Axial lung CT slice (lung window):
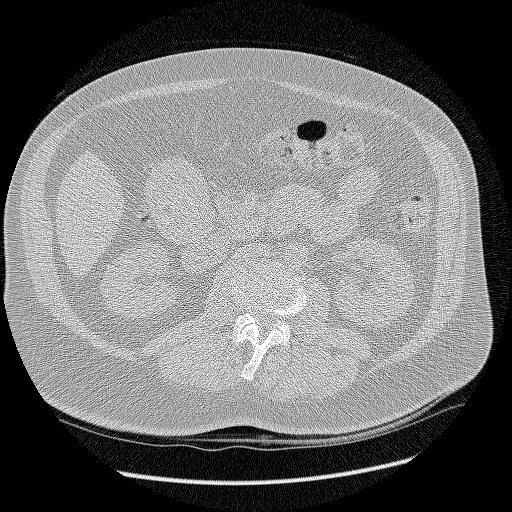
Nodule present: no